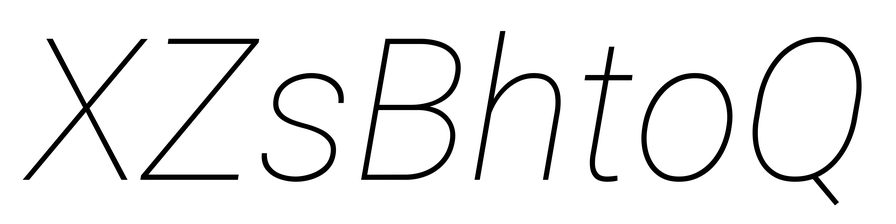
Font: Roboto-Italic_Thin_Italic